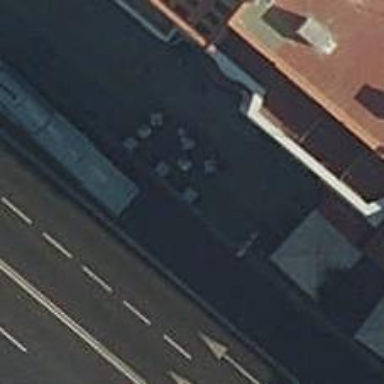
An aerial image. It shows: Bus stop with shelter. It is platform for public transport.